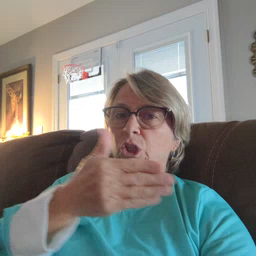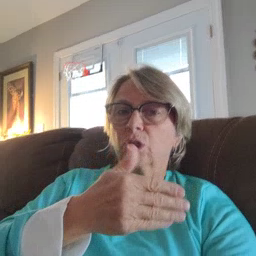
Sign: fish